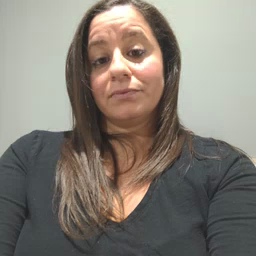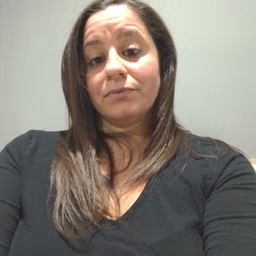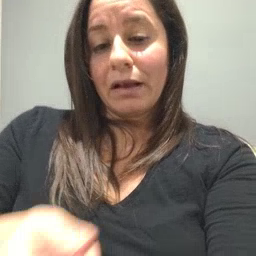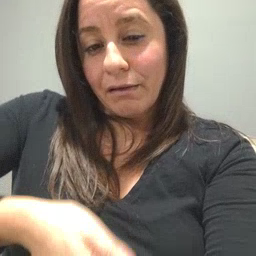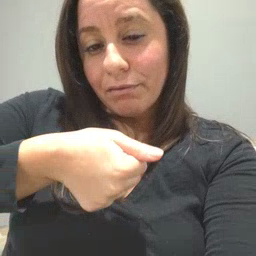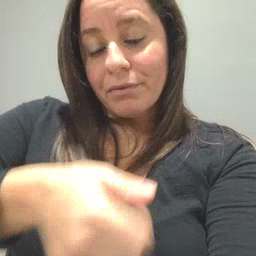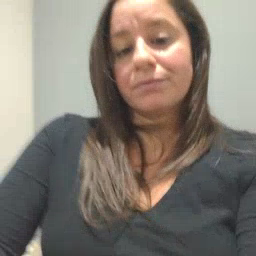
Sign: hide